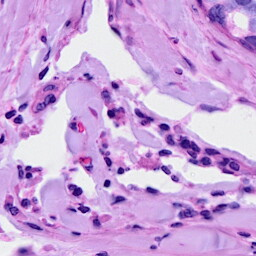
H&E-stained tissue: Breast